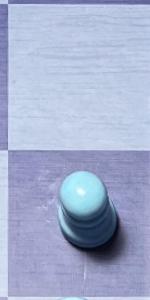
Label: Pawn_White